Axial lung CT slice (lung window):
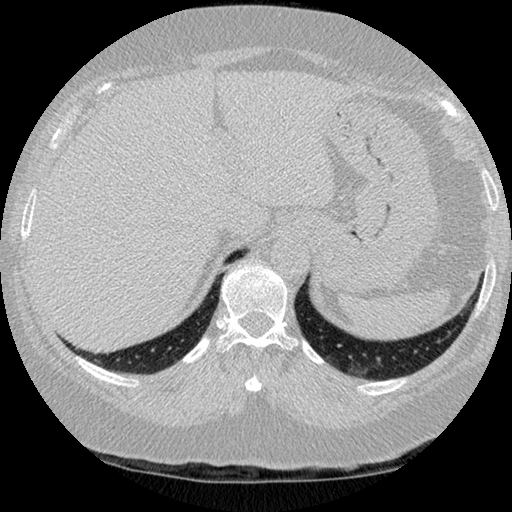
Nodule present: no